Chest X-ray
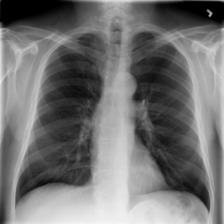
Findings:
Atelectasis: negative
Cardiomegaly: negative
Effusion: negative
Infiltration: negative
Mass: negative
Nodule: negative
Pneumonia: negative
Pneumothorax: negative
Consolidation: negative
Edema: negative
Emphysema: negative
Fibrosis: negative
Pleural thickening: negative
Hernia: negative